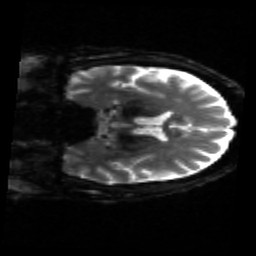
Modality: sbref
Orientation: coronal
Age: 58
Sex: male
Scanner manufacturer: siemens
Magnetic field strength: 3 T
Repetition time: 4.71 s
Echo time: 0.0906 s